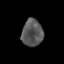
Tissue: prostate
Cell type: Epithelial cells
Senescence score: 0.2737
Nuclear area (px): 564
Mean DAPI intensity: 86.493